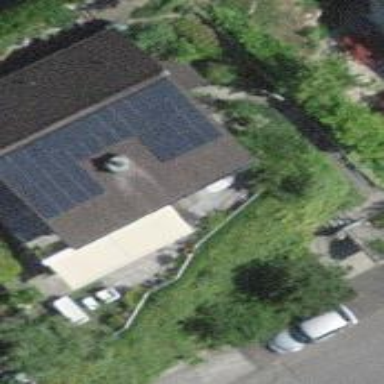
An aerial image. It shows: Solar power generator.